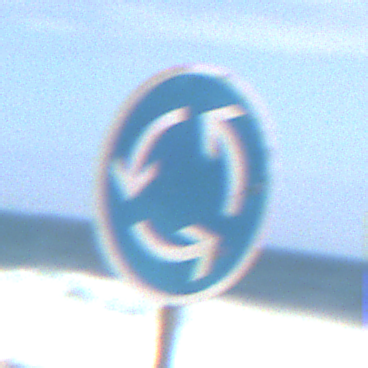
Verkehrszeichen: Kreisverkehr
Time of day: Midday
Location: Outdoor (Nature)
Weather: PartlyCloudy
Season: NotSpecified
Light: Natural